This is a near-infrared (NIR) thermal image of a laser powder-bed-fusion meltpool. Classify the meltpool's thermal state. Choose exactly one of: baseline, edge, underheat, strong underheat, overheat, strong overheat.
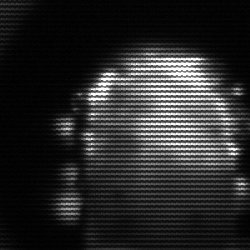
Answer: baseline